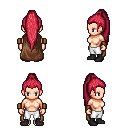
a pixel art fantasy rpg character, female body template, human, light skin, brown cape, white pants, ruby red extra-long topknot hairstyle, leather bracers, black shoes, four views (front, back, left, right), 2x2 character sprite sheet, small pixel art, hard edges, no anti-aliasing